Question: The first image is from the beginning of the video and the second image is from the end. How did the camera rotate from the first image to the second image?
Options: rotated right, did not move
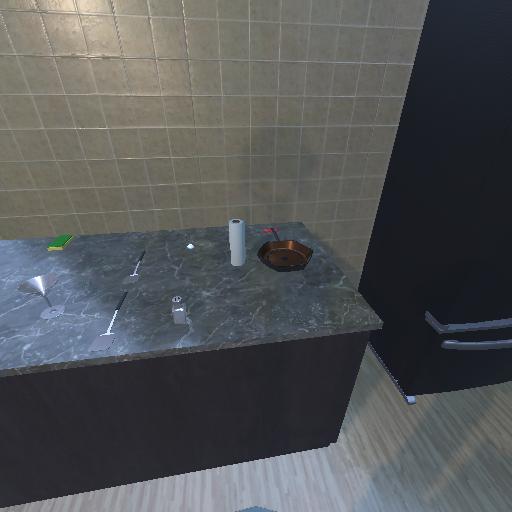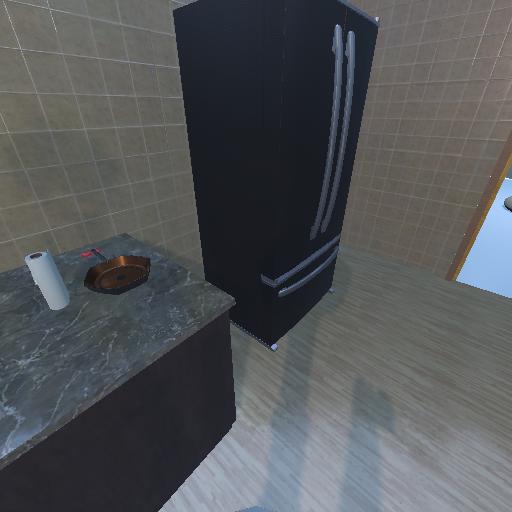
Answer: rotated right